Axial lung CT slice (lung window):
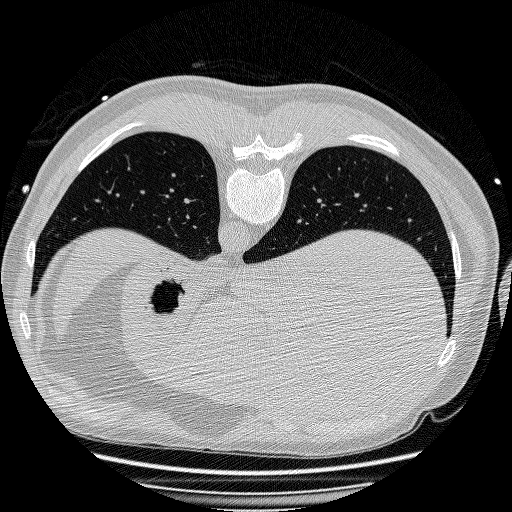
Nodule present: no